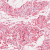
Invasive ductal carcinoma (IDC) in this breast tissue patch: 0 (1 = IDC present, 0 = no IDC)